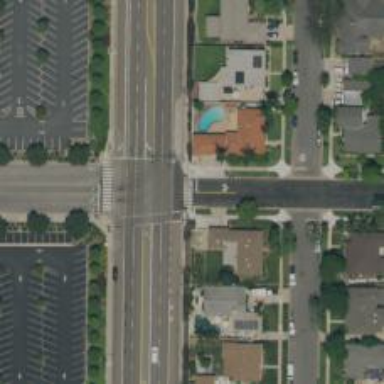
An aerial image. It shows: Solid stop line on the road marking.